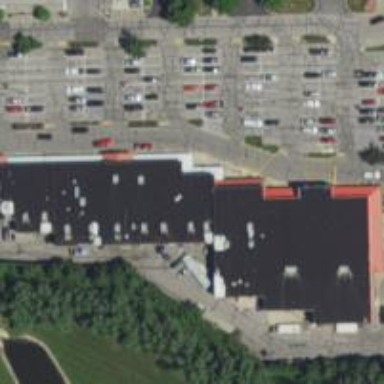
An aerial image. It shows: Commercial building.